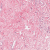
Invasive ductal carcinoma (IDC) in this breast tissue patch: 0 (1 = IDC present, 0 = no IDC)